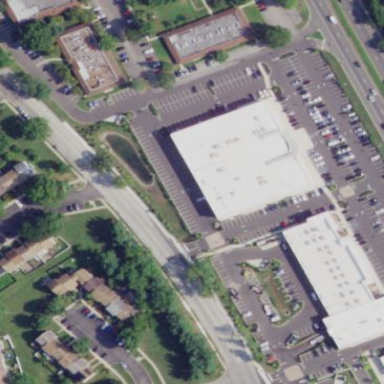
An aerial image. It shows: Building that houses fitness center.